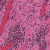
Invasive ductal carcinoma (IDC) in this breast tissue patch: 0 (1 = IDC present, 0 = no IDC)